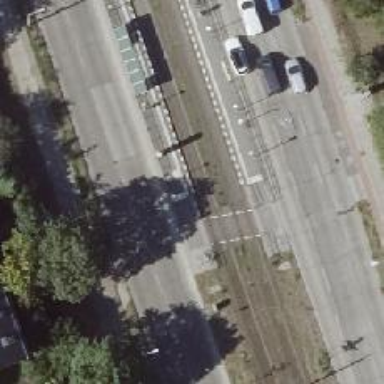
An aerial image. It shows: Platform for public transport with shelter. This platform is for trams and railways.